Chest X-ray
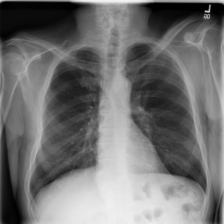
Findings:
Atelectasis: negative
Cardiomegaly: negative
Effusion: negative
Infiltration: negative
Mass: negative
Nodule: negative
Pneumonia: negative
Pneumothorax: negative
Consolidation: negative
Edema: negative
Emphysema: negative
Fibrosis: negative
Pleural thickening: negative
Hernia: negative